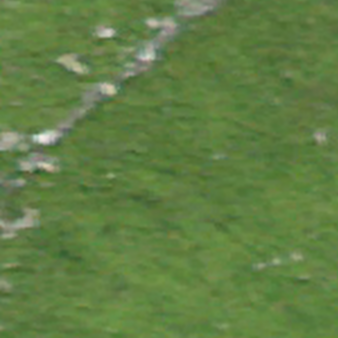
Label: other